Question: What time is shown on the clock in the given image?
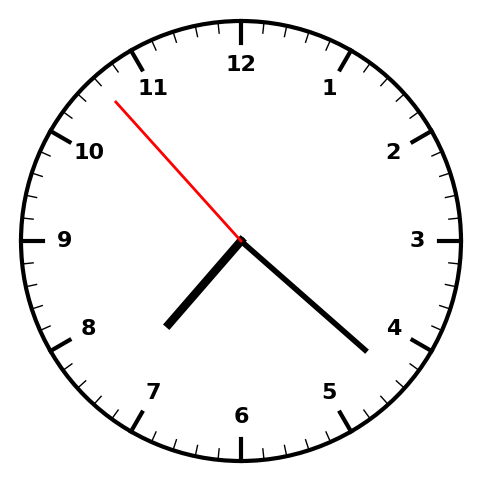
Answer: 07:21:53